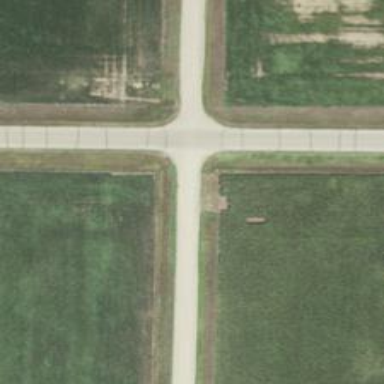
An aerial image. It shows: Tertiary road with asphalt surface.